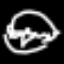
Label: frog